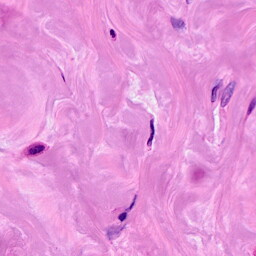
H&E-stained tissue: Breast